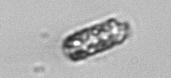
Label: Dactyliosolen_fragilissimus